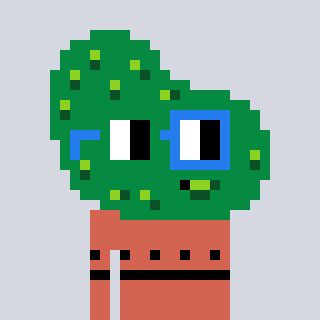
a pixel art character with square green and blue glasses, a pickle-shaped head and a peachy-colored body on a cool background